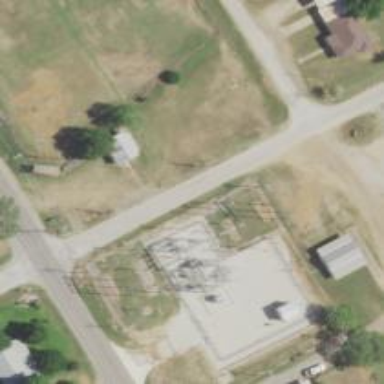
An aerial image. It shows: Power tower.